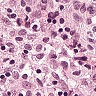
Metastatic tissue present: no